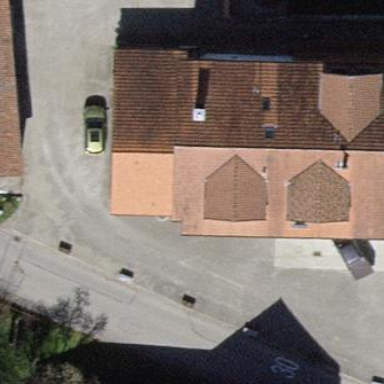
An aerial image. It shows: Gabled roof house.